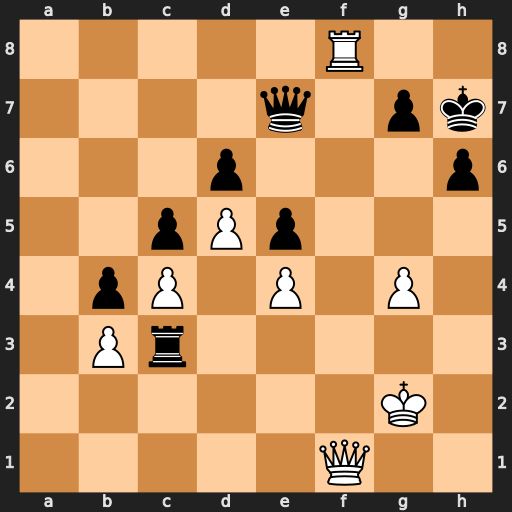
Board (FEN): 5R2/4q1pk/3p3p/2pPp3/1pP1P1P1/1Pr5/6K1/5Q2
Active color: w
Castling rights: -
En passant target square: -
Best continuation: Qf5+ g6 Rf7+ Qxf7 Qxf7+